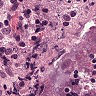
Metastatic tissue present: yes